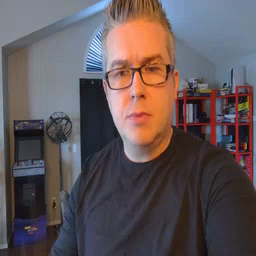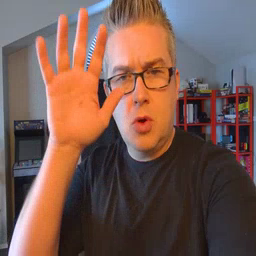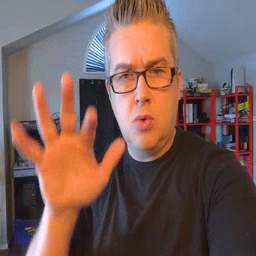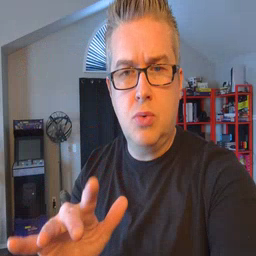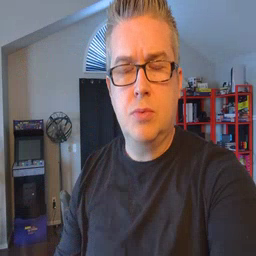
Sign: snow